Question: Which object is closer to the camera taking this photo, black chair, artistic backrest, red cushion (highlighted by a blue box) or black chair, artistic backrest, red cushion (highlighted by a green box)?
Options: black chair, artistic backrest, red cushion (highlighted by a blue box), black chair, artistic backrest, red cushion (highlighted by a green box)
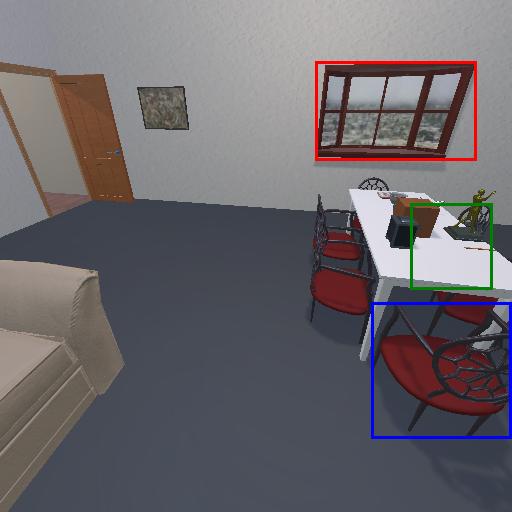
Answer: black chair, artistic backrest, red cushion (highlighted by a blue box)